Interaction volume radius: 10 \u00c5
Interaction volume height: 35 \u00c5
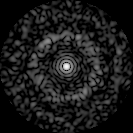
Disorder parameter: 0.8371